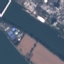
Land use / land cover: River